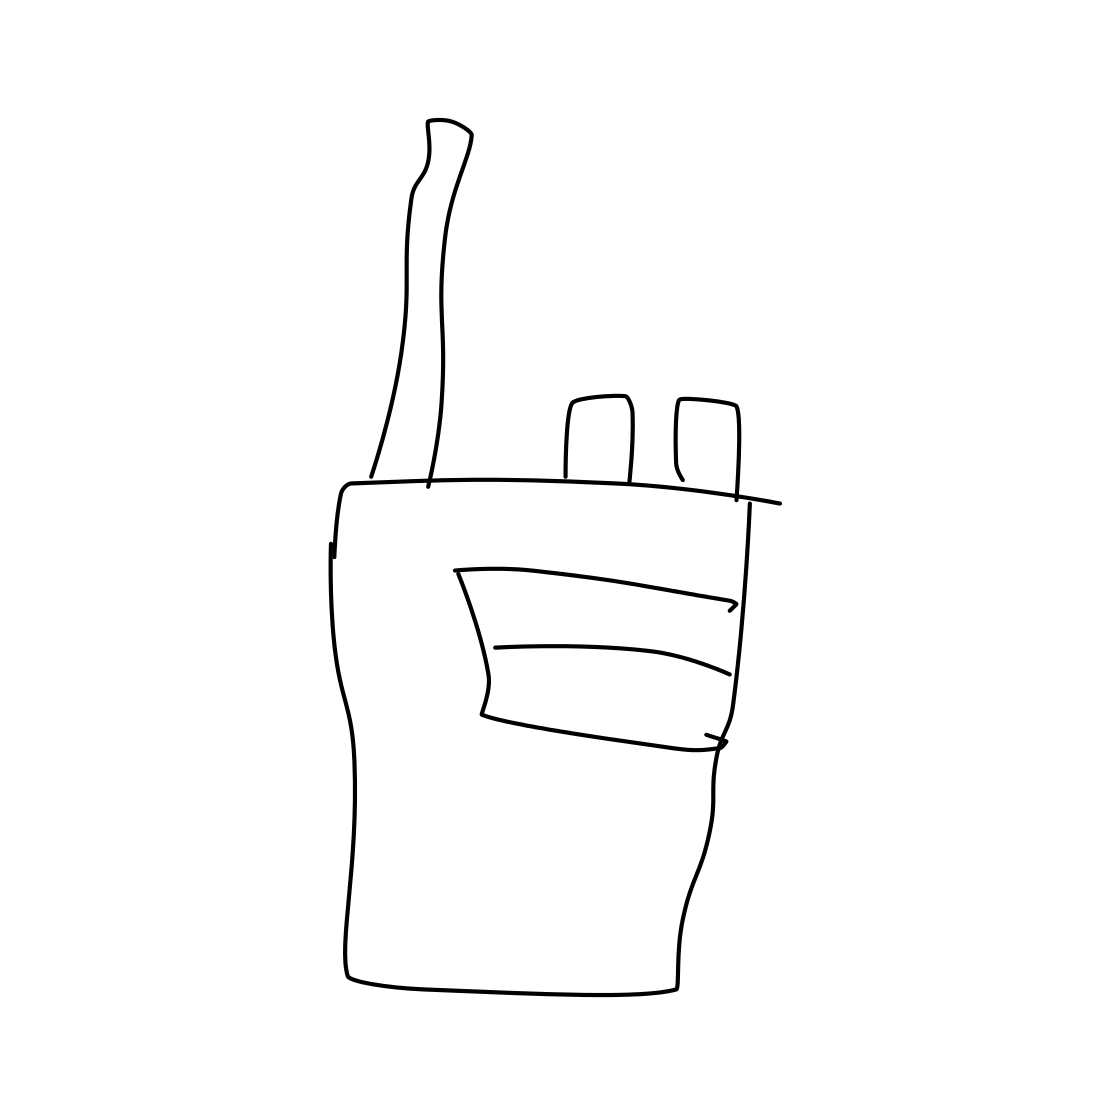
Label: walkie talkie